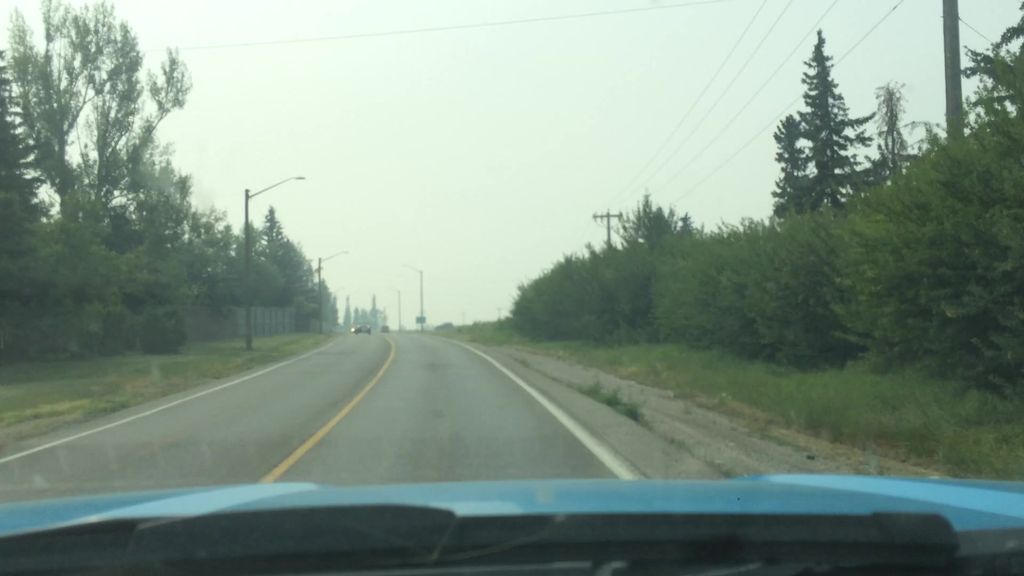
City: calgary